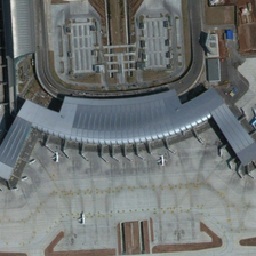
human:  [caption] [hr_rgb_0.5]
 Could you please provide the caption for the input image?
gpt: an arc boarding gate with two rectangles at both ends .

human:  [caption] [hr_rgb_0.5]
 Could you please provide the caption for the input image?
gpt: The terminal between the ring road and the apron consists of curved buildings and two rectangular buildings.

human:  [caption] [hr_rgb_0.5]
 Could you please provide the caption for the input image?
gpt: the curved termial building separates the landside and airside .

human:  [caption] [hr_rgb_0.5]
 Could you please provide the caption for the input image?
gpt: The terminal between the ring road and the apron consists of an arc-shaped building and two rectangular buildings.

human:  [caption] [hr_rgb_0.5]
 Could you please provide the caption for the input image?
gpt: several planes are near a large building in an airport with one runway .